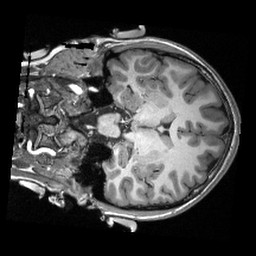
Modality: T1w
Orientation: coronal